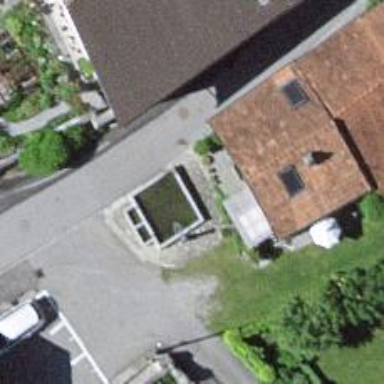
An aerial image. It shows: Fountain.